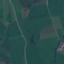
Land use / land cover: Pasture